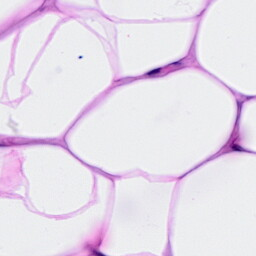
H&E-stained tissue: Breast